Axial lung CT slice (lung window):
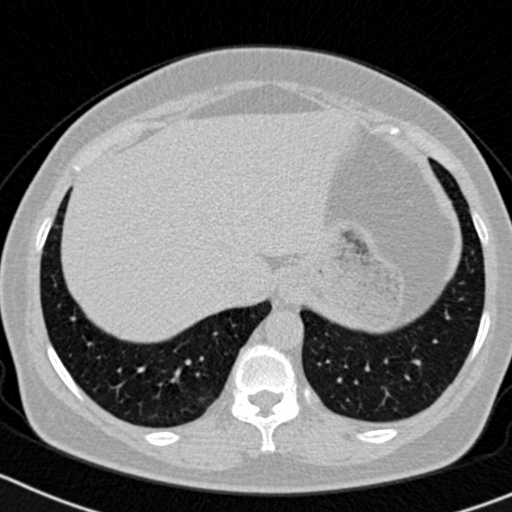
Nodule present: no